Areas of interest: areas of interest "Transportation stations"
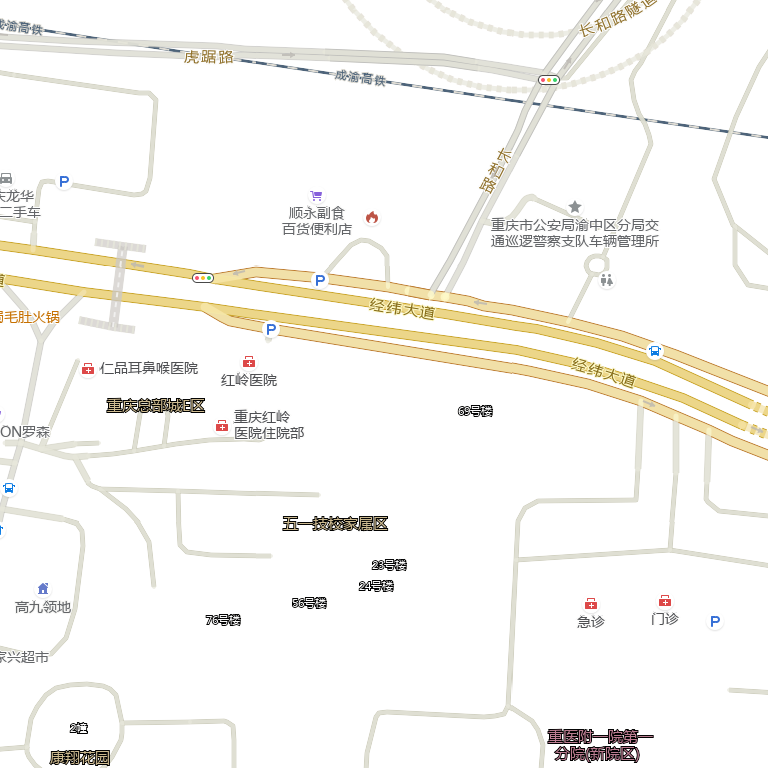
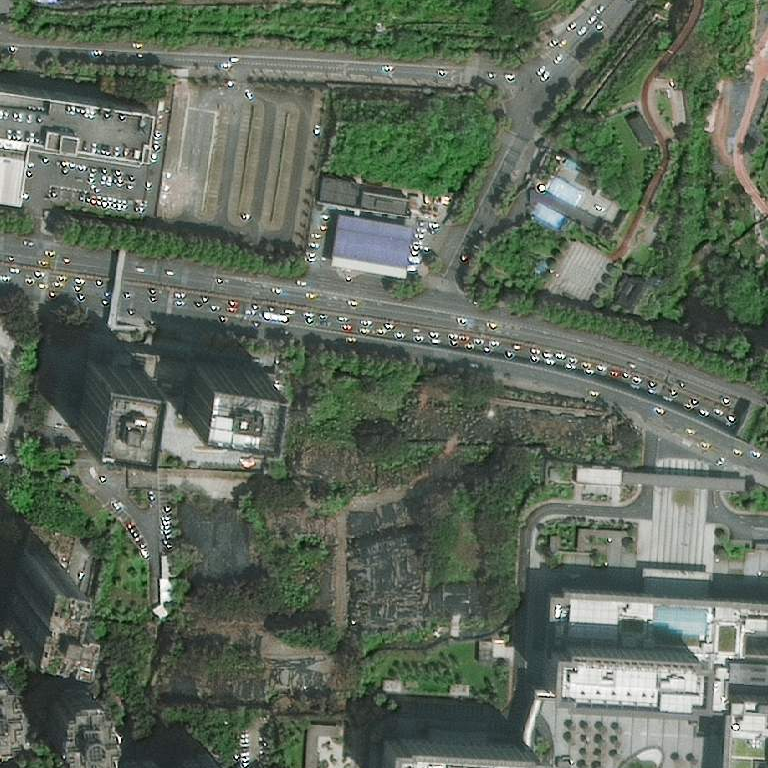